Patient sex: M
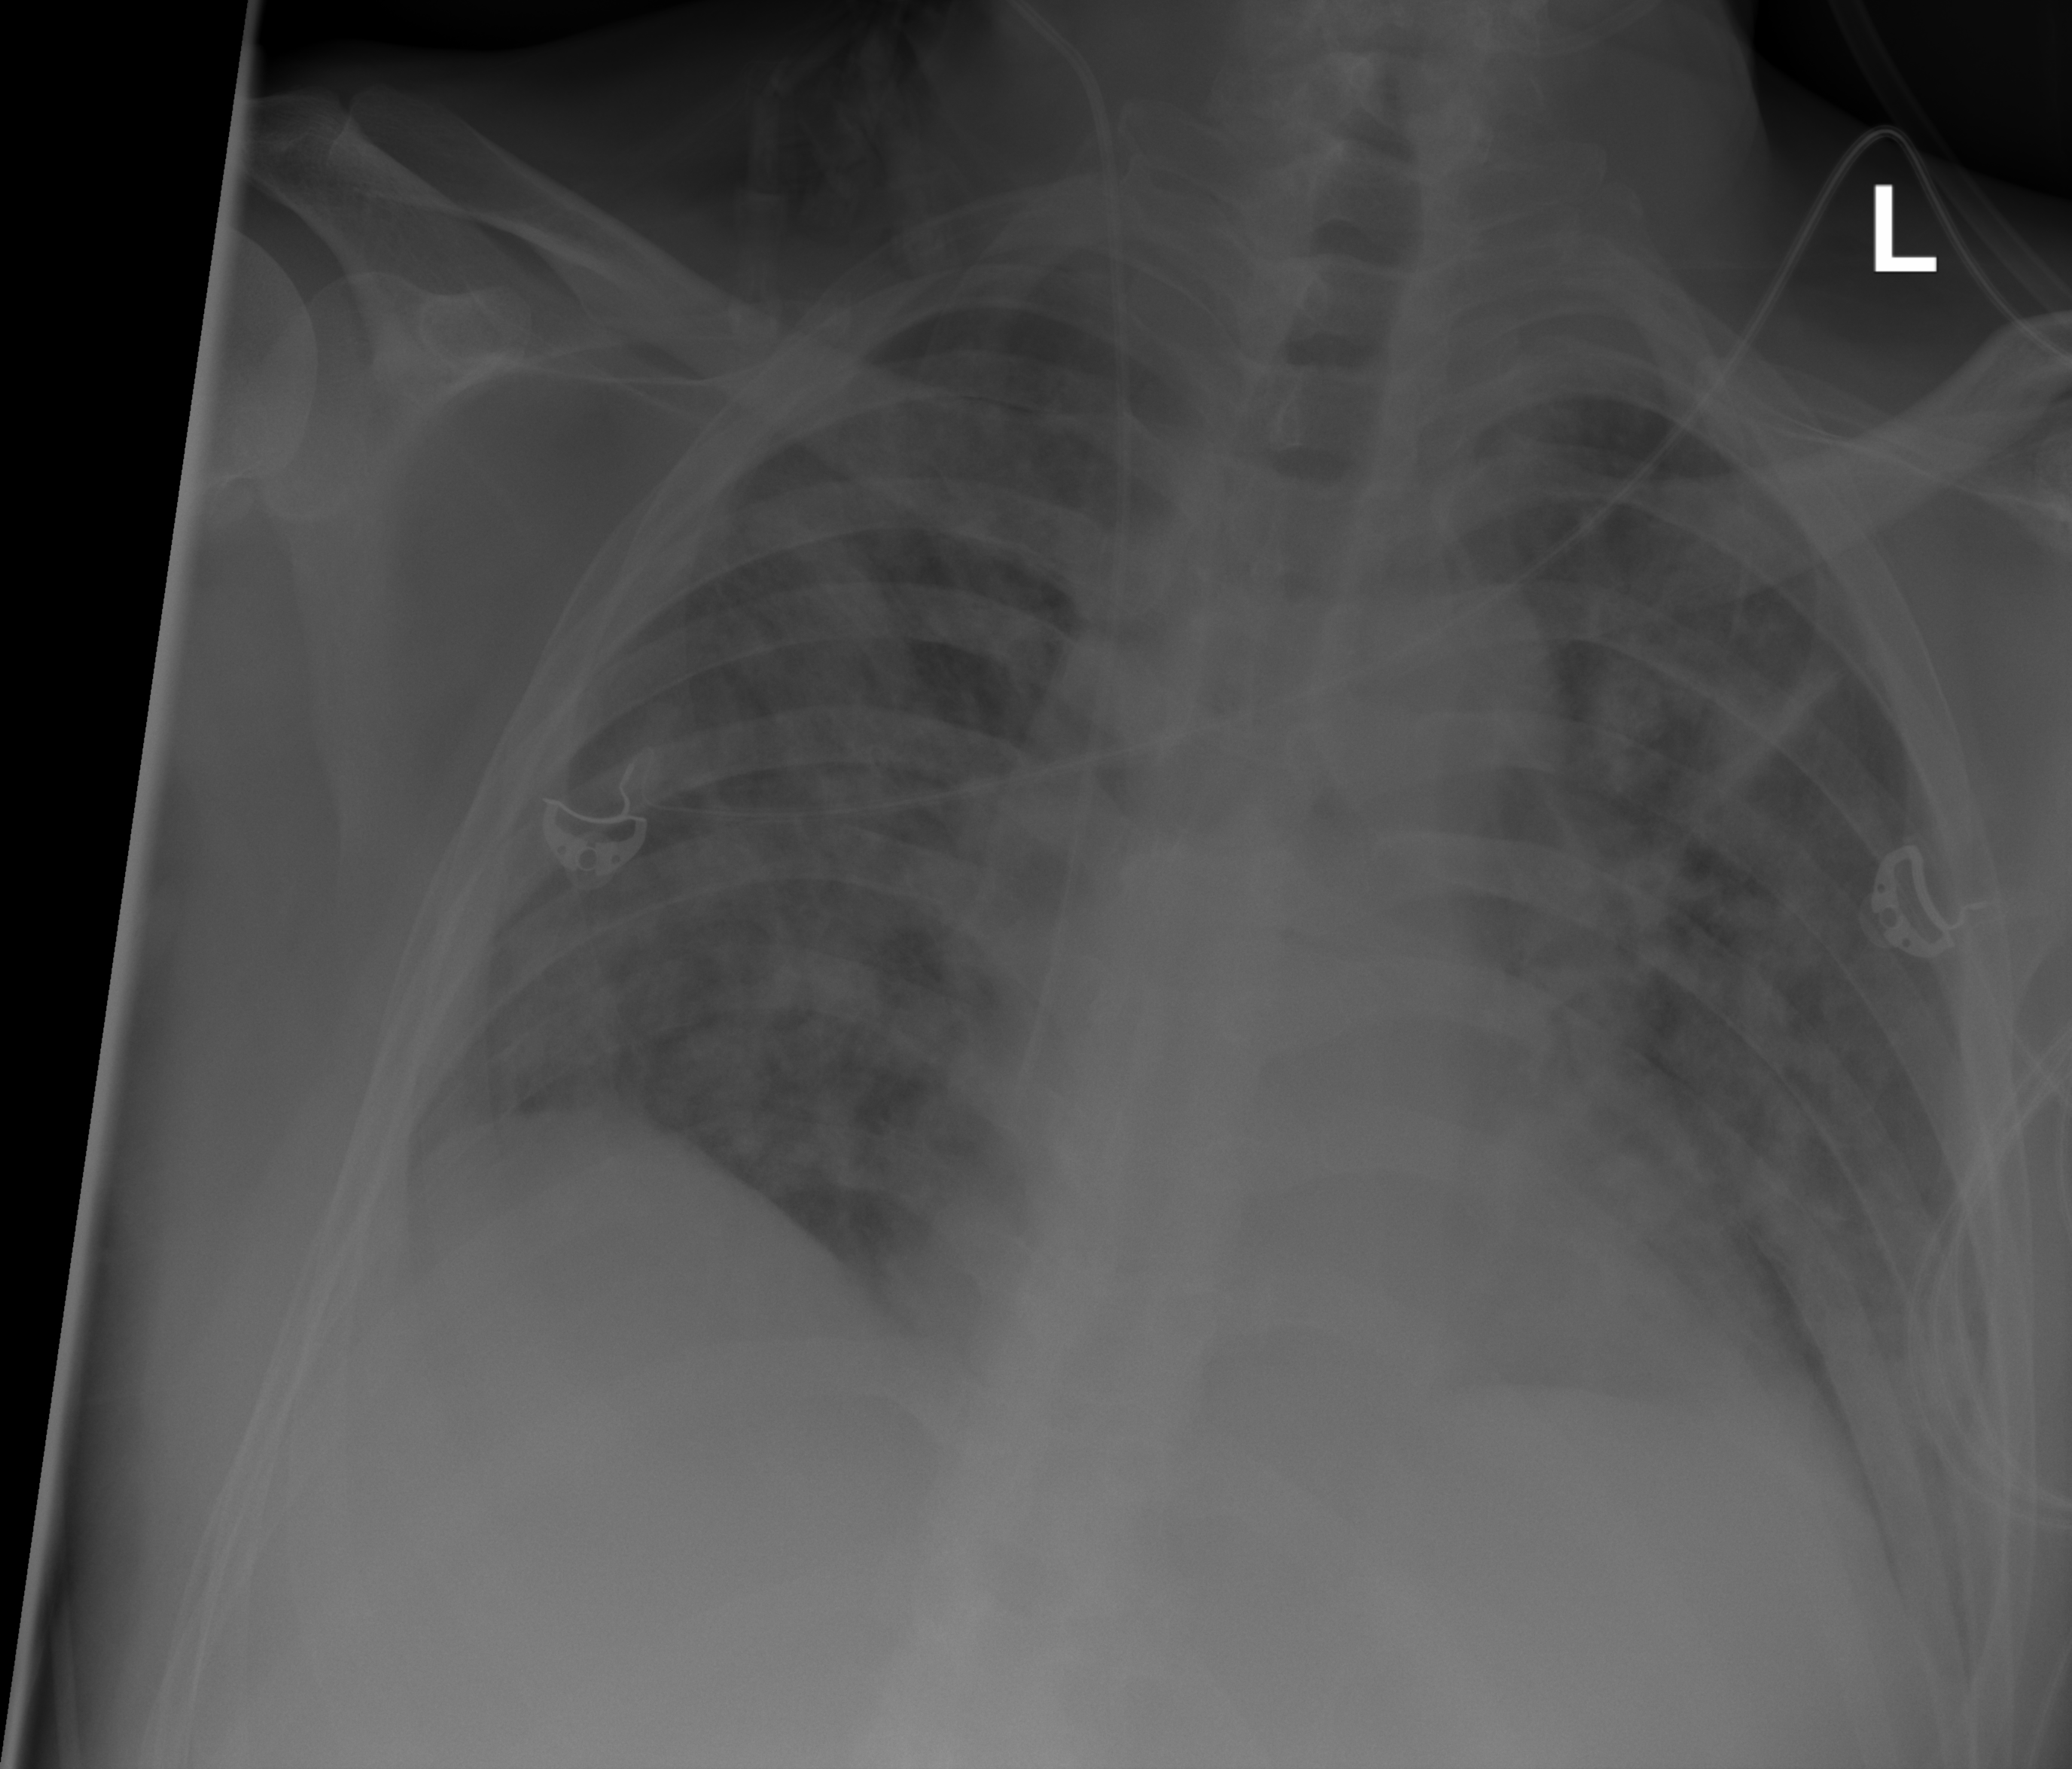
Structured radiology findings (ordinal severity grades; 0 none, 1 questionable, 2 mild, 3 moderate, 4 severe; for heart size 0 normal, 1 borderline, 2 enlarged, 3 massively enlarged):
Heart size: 0
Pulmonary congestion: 3
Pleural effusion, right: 1
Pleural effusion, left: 2
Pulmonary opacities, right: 3
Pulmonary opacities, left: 3
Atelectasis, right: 2
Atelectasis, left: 2